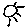
Label: sun